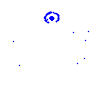
Particle: pion